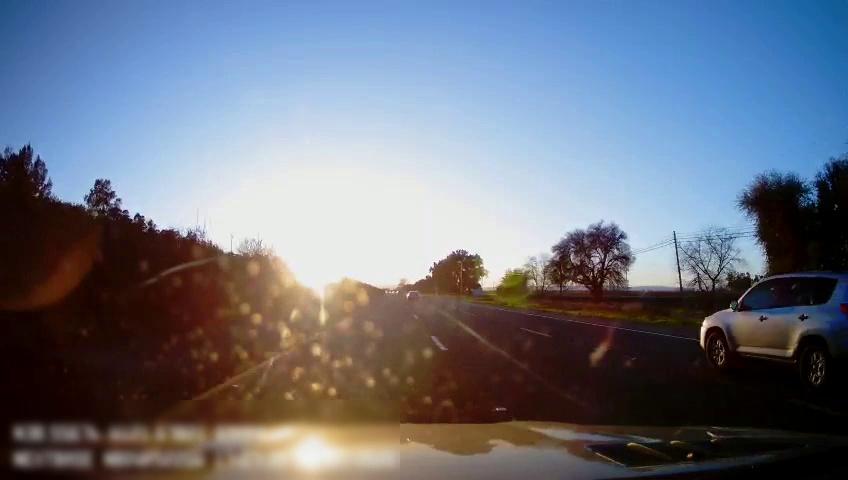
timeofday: Day
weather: Sunny
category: Drivable Space
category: Vehicles | Car
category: Vehicles | SUV
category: Lanes | Alternate Lane
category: Lanes | Current Lane
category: Lanes | Current Lane
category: Lanes | Alternate Lane